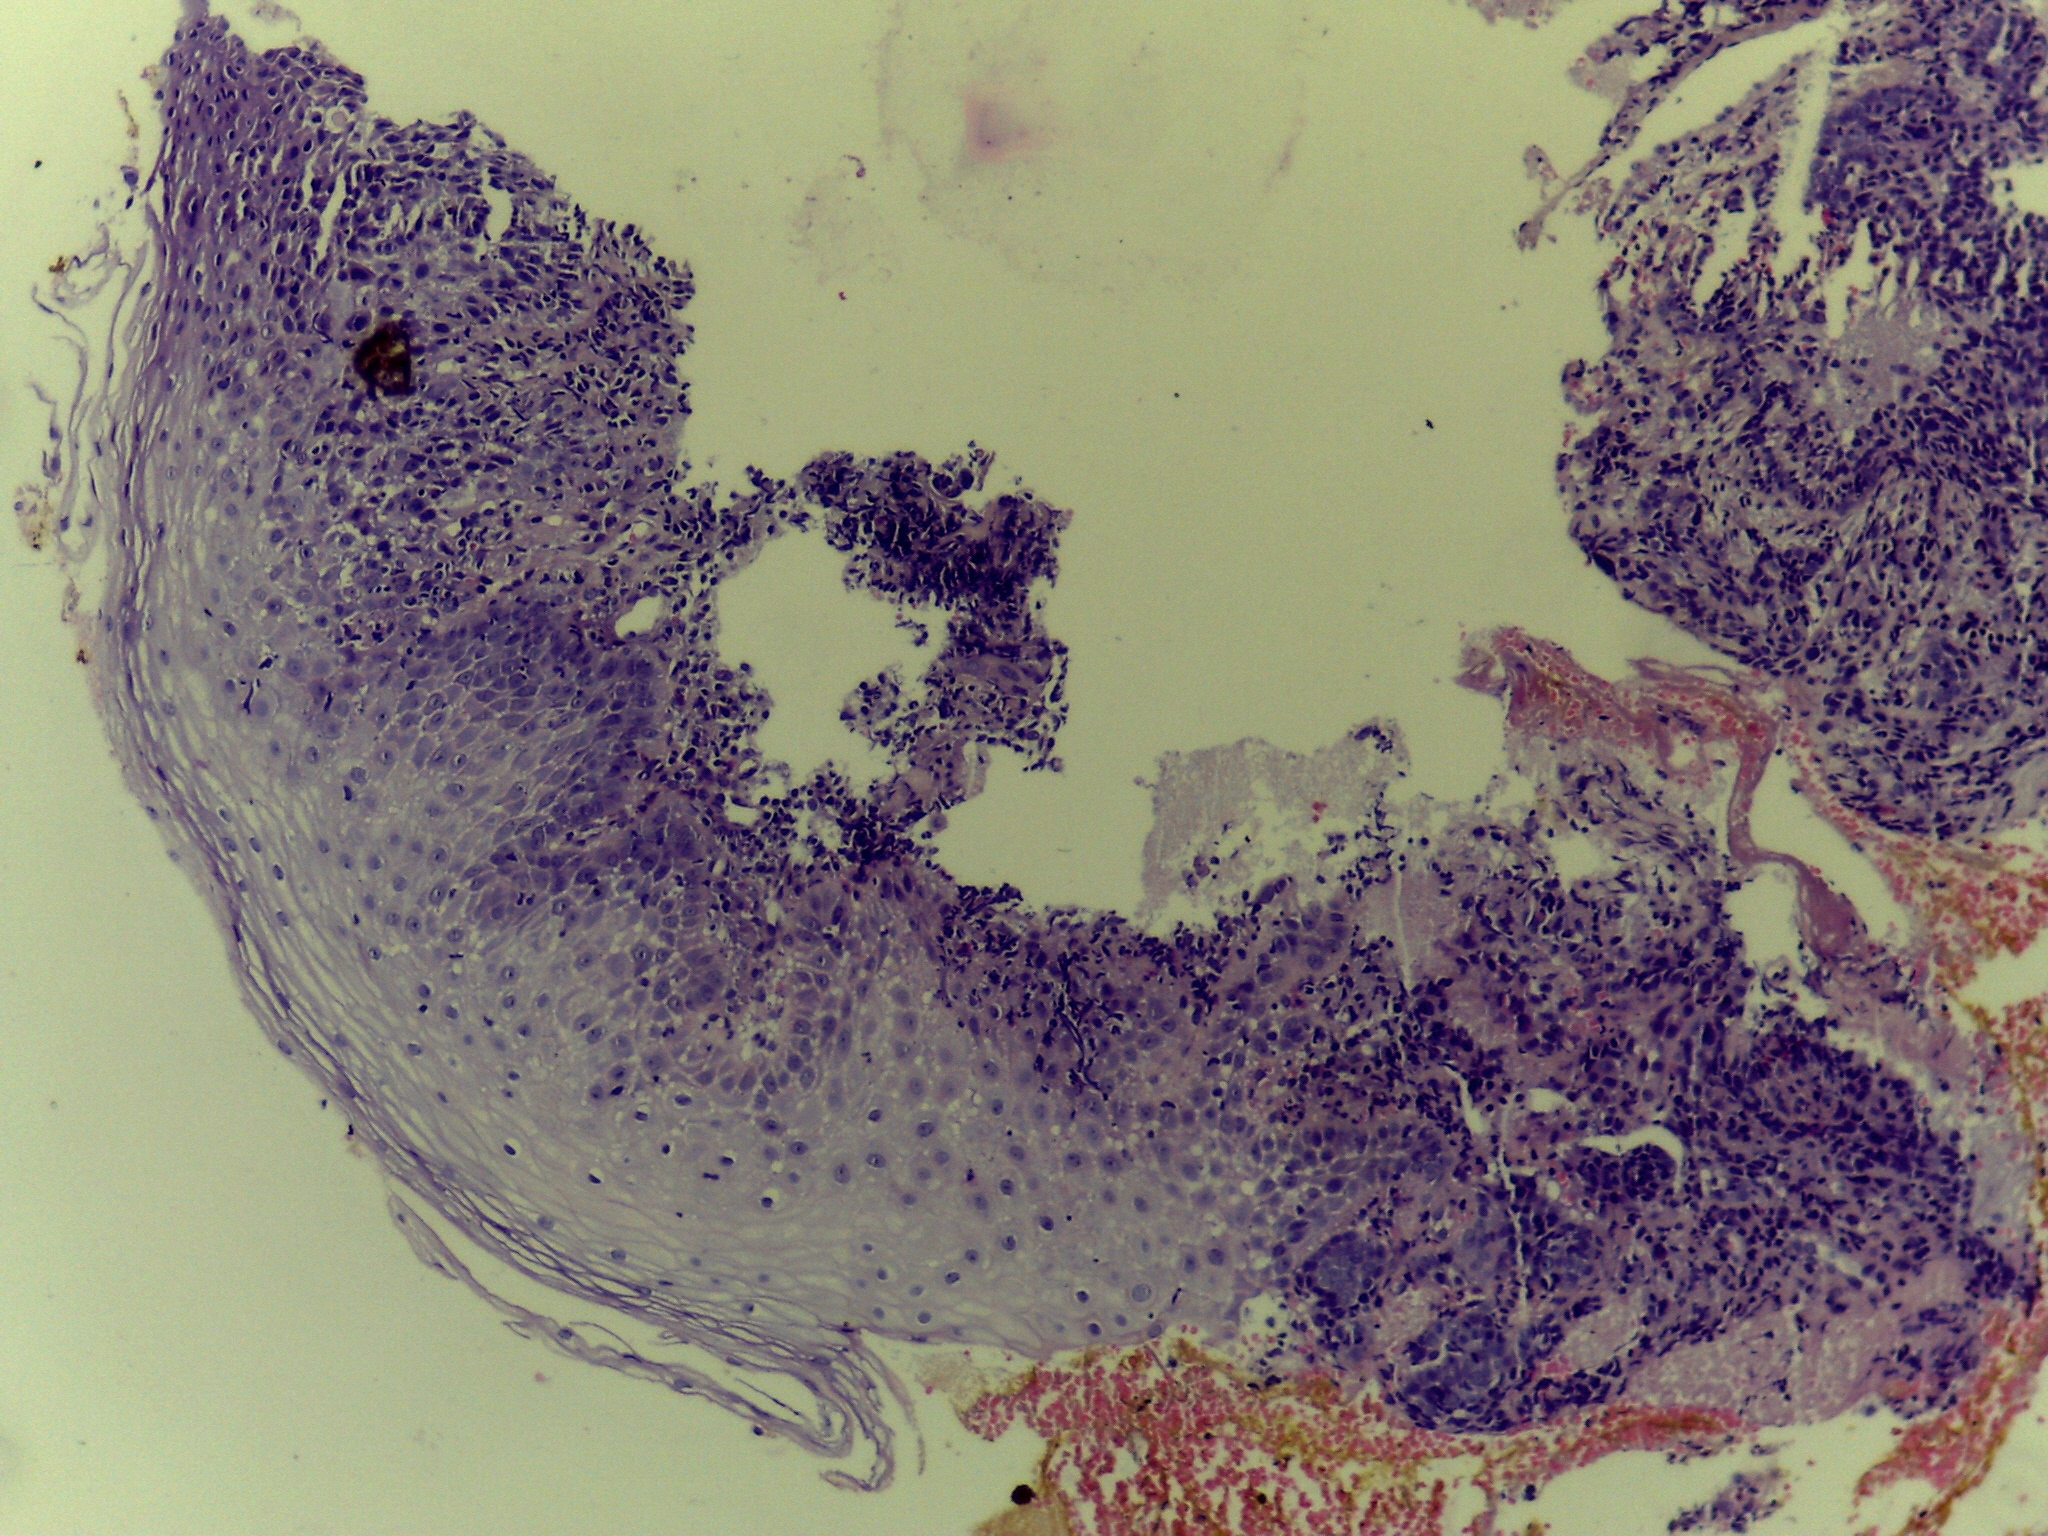
Diagnosis: OSCC